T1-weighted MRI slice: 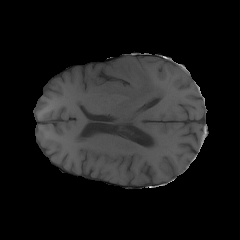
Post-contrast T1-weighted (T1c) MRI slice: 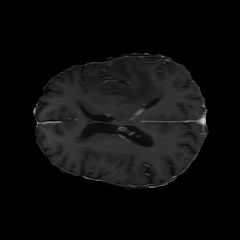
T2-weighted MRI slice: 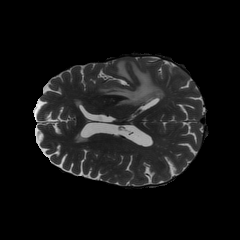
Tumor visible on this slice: yes